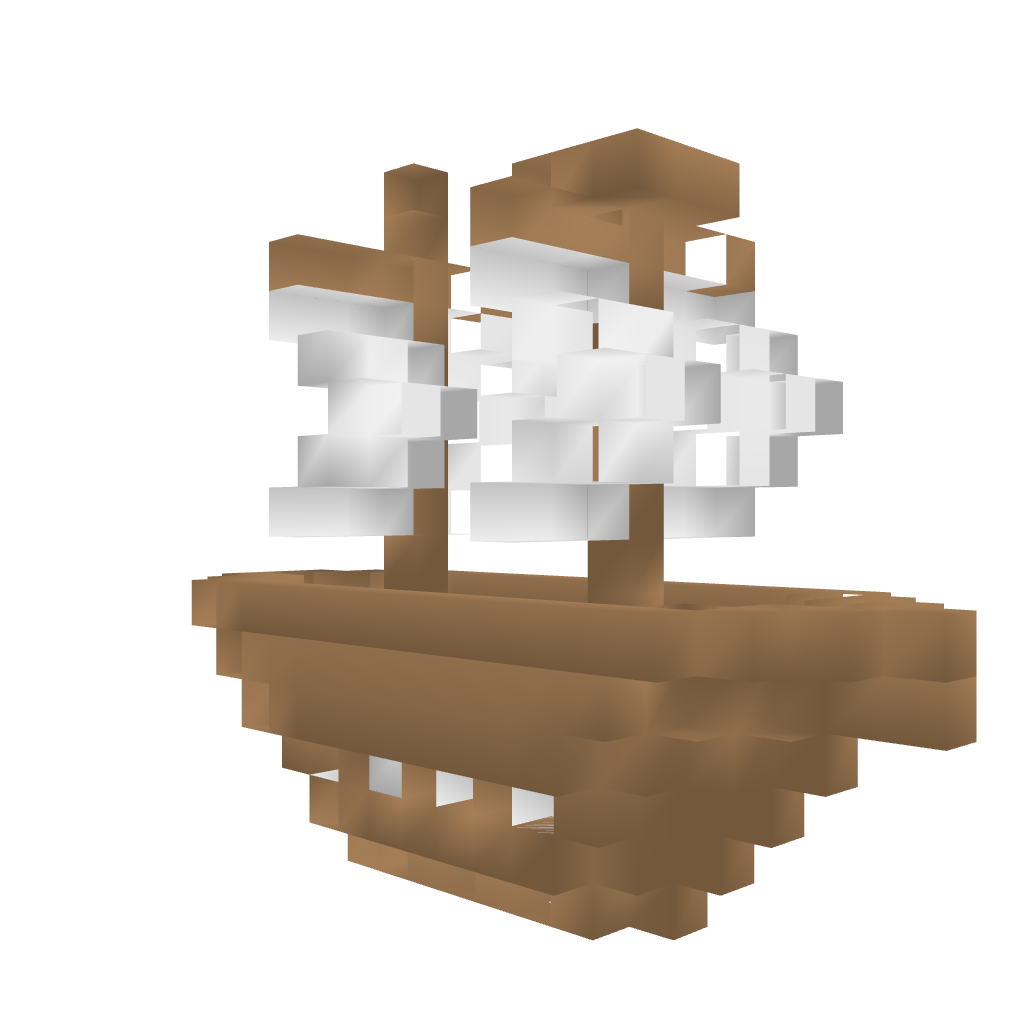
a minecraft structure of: small boat high quality